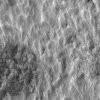
Atmospheric dust classification: not_dusty